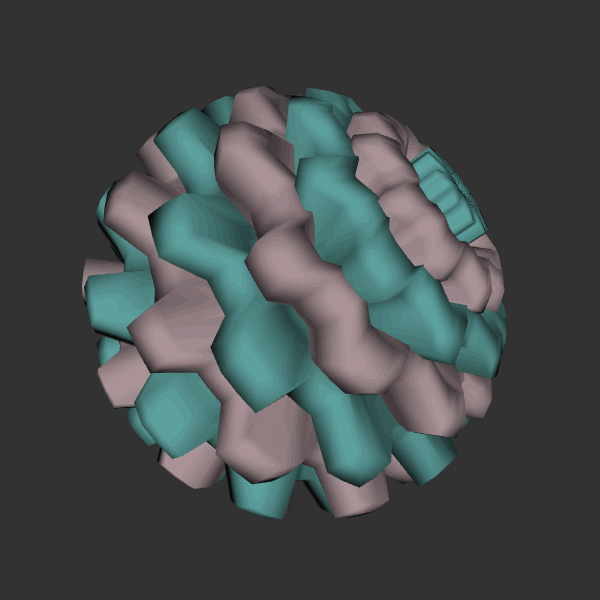
Background: dark